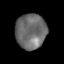
Tissue: prostate
Cell type: Fibroblasts
Senescence score: 0.6967
Nuclear area (px): 1056
Mean DAPI intensity: 107.724